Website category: sports
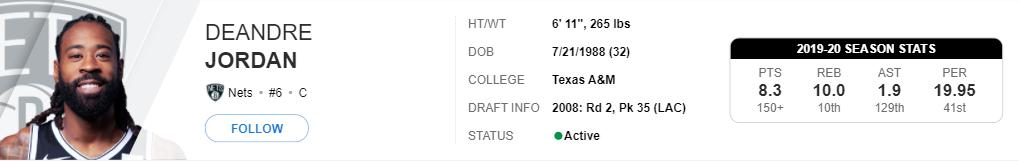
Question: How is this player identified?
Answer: DeAndre Jordan

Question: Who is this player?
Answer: DeAndre Jordan

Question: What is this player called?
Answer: DeAndre Jordan

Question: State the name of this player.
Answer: DeAndre Jordan

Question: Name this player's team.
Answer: Nets

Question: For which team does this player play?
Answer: Nets

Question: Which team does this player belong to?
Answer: Nets

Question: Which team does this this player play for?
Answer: Nets

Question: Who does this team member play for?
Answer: Nets

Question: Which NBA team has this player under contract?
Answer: Nets

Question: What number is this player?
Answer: #6

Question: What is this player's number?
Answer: #6

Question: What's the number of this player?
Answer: #6

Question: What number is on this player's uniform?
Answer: #6

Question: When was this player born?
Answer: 7/21/1988

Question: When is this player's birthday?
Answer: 7/21/1988

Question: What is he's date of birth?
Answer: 7/21/1988

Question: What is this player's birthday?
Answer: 7/21/1988

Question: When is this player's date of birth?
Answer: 7/21/1988

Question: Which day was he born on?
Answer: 7/21/1988

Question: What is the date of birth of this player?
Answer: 7/21/1988

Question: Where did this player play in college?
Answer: Texas A&M

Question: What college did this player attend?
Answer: Texas A&M

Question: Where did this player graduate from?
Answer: Texas A&M

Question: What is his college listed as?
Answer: Texas A&M

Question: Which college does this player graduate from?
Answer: Texas A&M

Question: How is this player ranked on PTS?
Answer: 8.3

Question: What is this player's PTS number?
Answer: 8.3

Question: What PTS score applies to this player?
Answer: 8.3

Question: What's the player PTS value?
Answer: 8.3

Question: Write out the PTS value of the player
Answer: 8.3

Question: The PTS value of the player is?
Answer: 8.3

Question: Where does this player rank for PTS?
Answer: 150+

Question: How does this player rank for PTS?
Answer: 150+

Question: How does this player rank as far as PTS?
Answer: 150+

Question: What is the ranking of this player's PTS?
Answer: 150+

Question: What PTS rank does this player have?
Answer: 150+

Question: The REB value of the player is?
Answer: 10.0

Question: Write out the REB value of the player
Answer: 10.0

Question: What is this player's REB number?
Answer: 10.0

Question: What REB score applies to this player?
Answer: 10.0

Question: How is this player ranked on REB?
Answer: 10.0

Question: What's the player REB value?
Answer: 10.0

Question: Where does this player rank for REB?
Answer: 10th

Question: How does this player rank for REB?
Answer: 10th

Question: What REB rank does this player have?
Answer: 10th

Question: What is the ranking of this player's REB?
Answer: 10th

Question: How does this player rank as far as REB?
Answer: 10th

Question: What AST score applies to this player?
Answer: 1.9

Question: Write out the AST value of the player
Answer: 1.9

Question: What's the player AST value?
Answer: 1.9

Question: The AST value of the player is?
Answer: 1.9

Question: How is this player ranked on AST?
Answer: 1.9

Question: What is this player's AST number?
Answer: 1.9

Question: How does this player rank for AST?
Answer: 129th

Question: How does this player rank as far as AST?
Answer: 129th

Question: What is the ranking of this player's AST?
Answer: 129th

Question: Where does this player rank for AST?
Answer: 129th

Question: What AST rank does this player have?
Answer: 129th

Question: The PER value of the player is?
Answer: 19.95

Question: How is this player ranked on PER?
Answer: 19.95

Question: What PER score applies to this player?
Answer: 19.95

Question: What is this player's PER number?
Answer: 19.95

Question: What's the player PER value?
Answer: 19.95